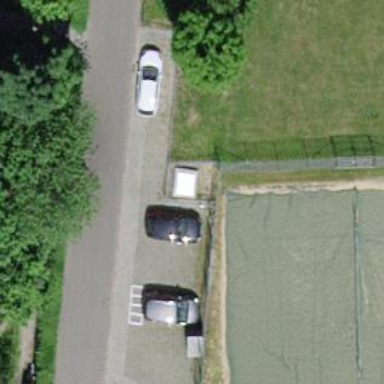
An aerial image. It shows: Street-side parking area with grass paver surface.